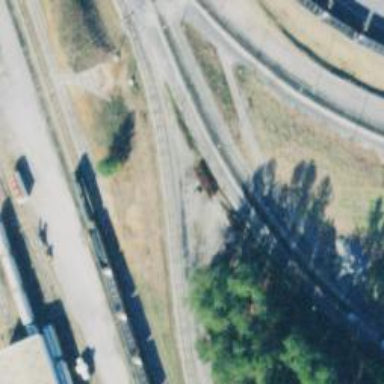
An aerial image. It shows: Railway yard in service.